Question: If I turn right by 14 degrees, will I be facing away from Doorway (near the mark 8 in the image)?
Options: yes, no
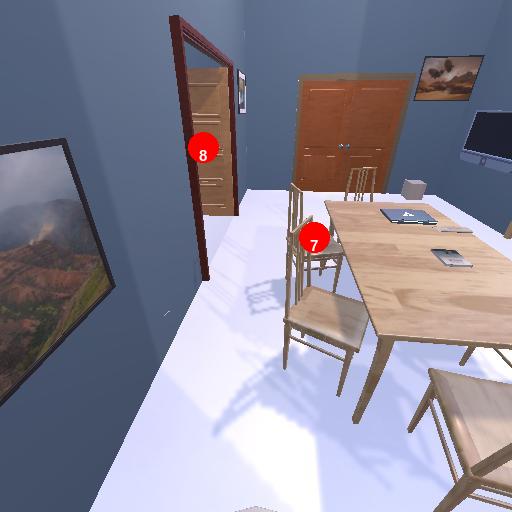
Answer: yes